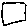
Label: square